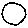
Label: circle